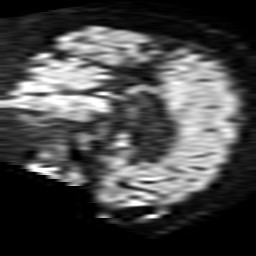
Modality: TRACE
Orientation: sagittal
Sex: male
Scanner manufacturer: philips
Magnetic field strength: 1.5 T
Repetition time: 3.646 s
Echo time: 0.09257 s